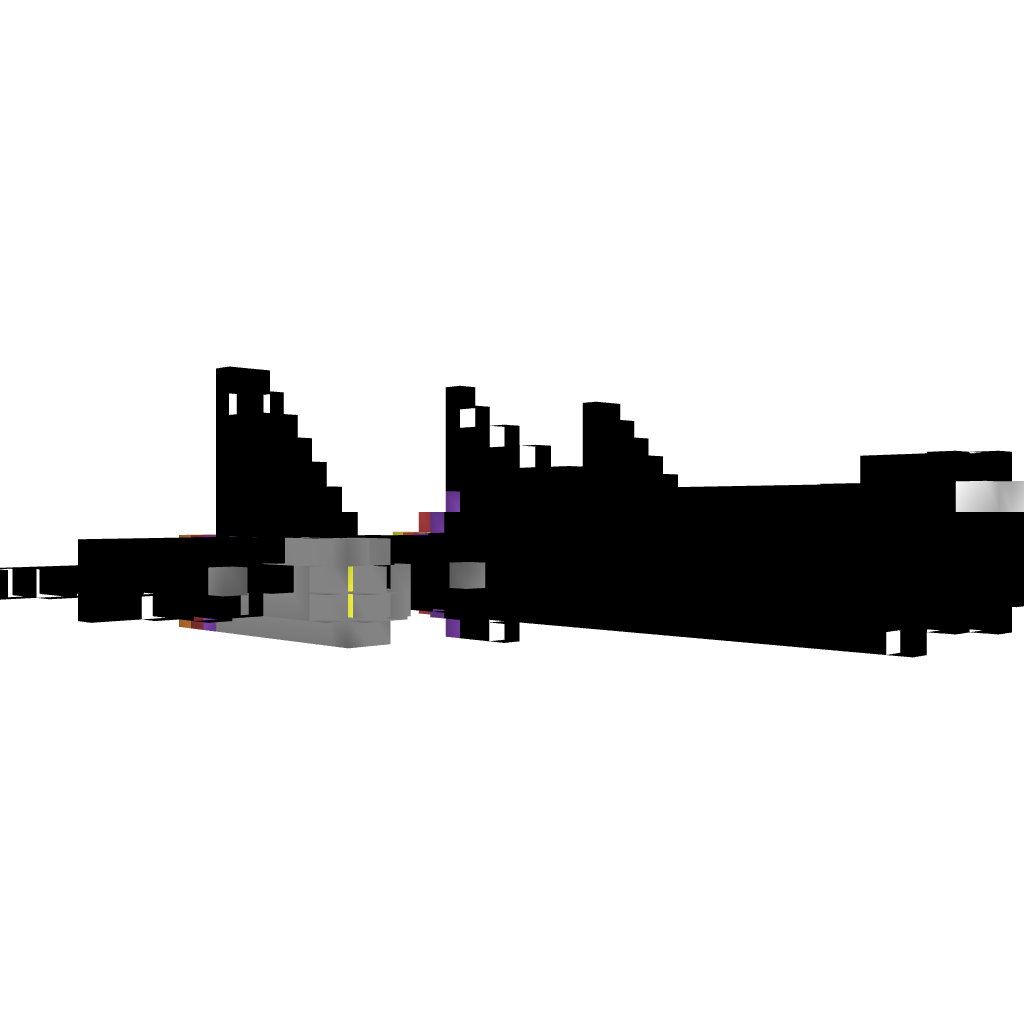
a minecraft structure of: Blackbird Aircraft bad low quality